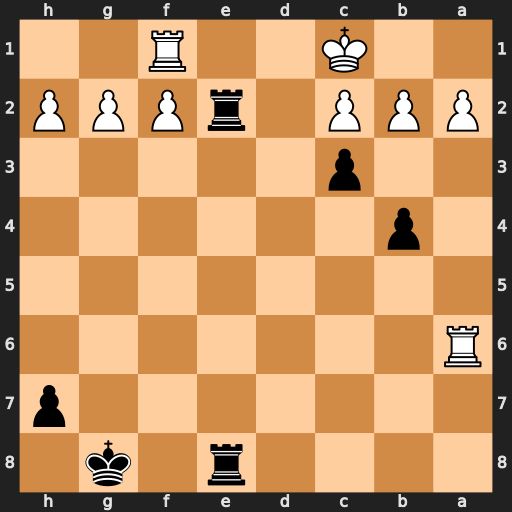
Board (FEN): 4r1k1/7p/R7/8/1p6/2p5/PPP1rPPP/2K2R2
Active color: b
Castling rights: -
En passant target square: -
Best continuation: Re1+ Rxe1 Rxe1#